Field crop: tomato
Growth stage: 1
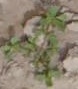
Species: portulaca